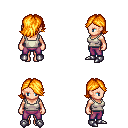
a pixel art fantasy rpg character, female body template, human, light skin, white pirate shirt, magenta pants, light blonde swoop hairstyle, metal boots, four views (front, back, left, right), 2x2 character sprite sheet, small pixel art, hard edges, no anti-aliasing